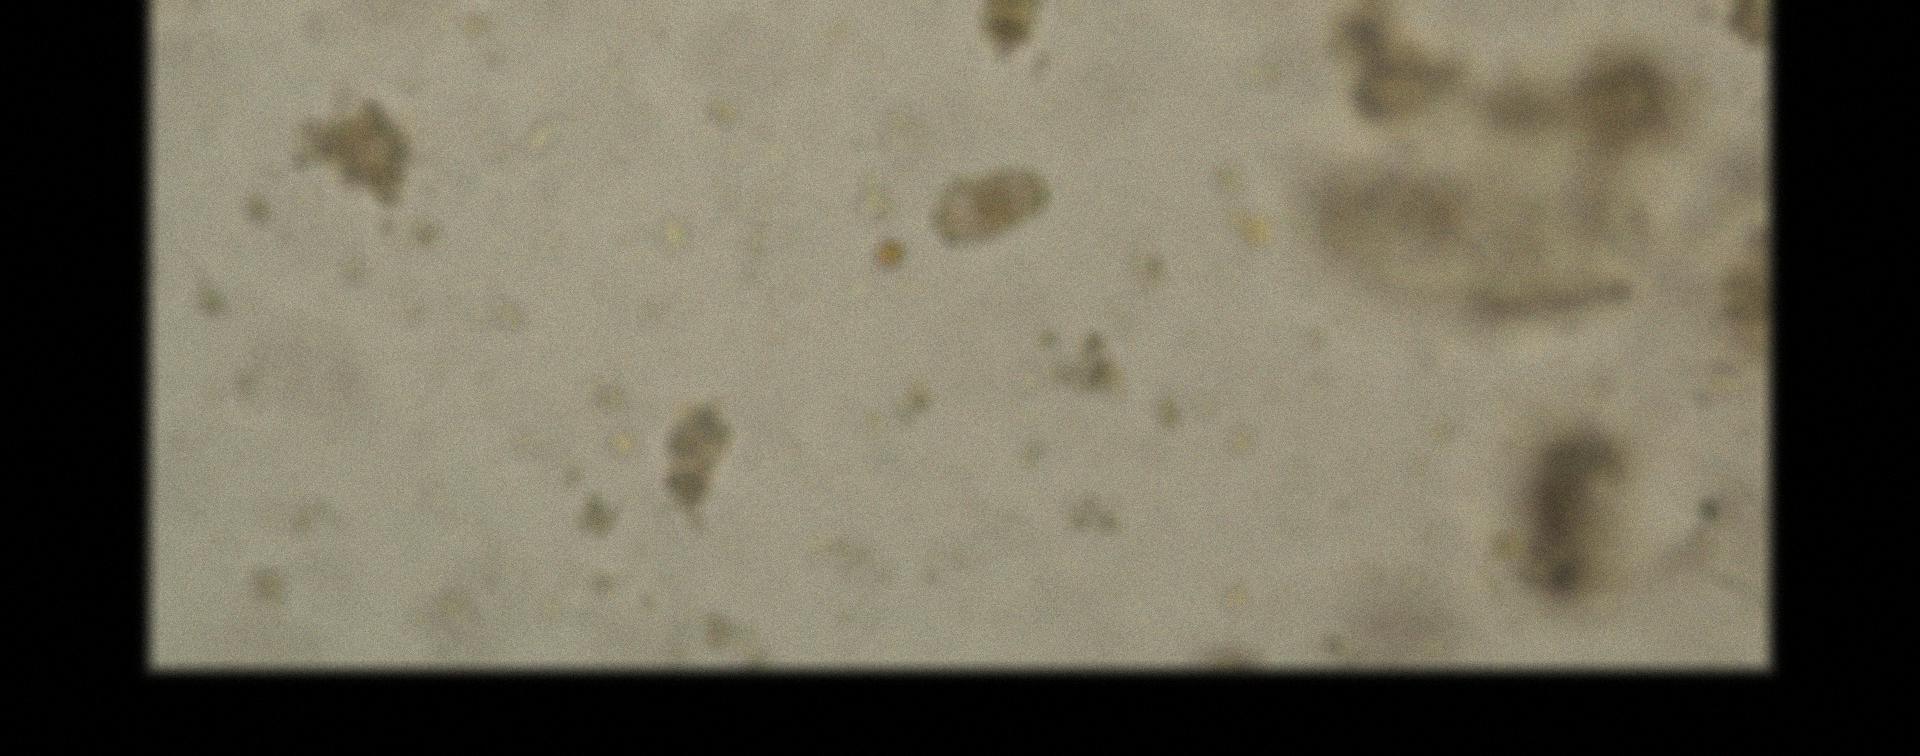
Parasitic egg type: Capillaria philippinensis